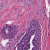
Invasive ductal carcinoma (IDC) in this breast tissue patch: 0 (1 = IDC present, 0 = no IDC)